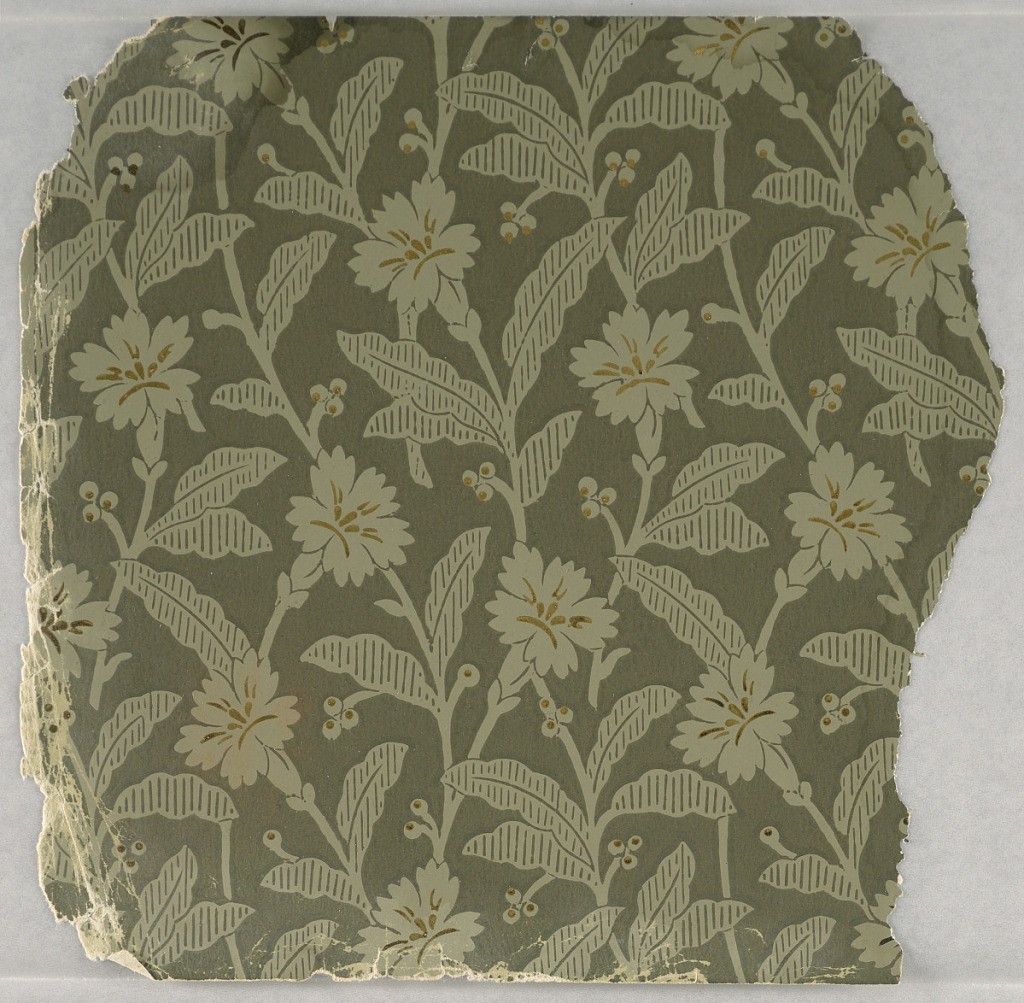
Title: Sidewall sample
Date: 1880–90
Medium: Machine-printed on paper
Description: Fragmentary wallpapers from sample book, including aesthetic-style and Anglo-Japanesque designs.

72 pages of samples.